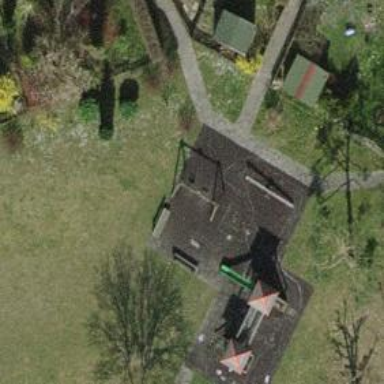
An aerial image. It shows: Playground area for leisure activities on the land.